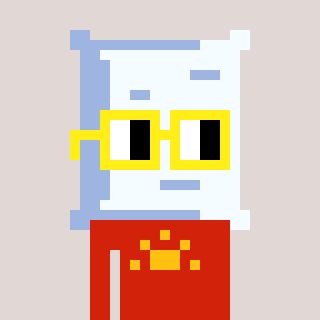
a pixel art character with square yellow glasses, a pillow-shaped head and a red-colored body on a warm background